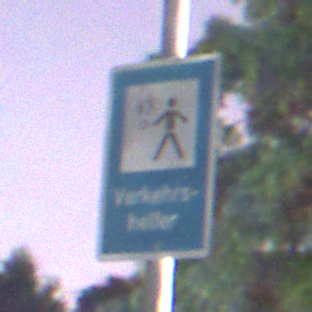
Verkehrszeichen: Verkehrshelfer
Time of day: Night
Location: Outdoor (Suburban)
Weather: PartlyCloudy
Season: NotSpecified
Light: Artificial